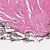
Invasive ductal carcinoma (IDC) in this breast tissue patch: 0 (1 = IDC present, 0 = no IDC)